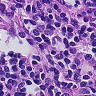
Metastatic tissue present: no